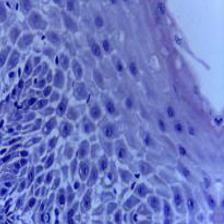
Diagnosis: Normal